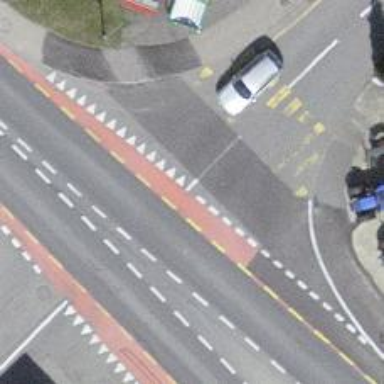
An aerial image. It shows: Road with "give way" sign.